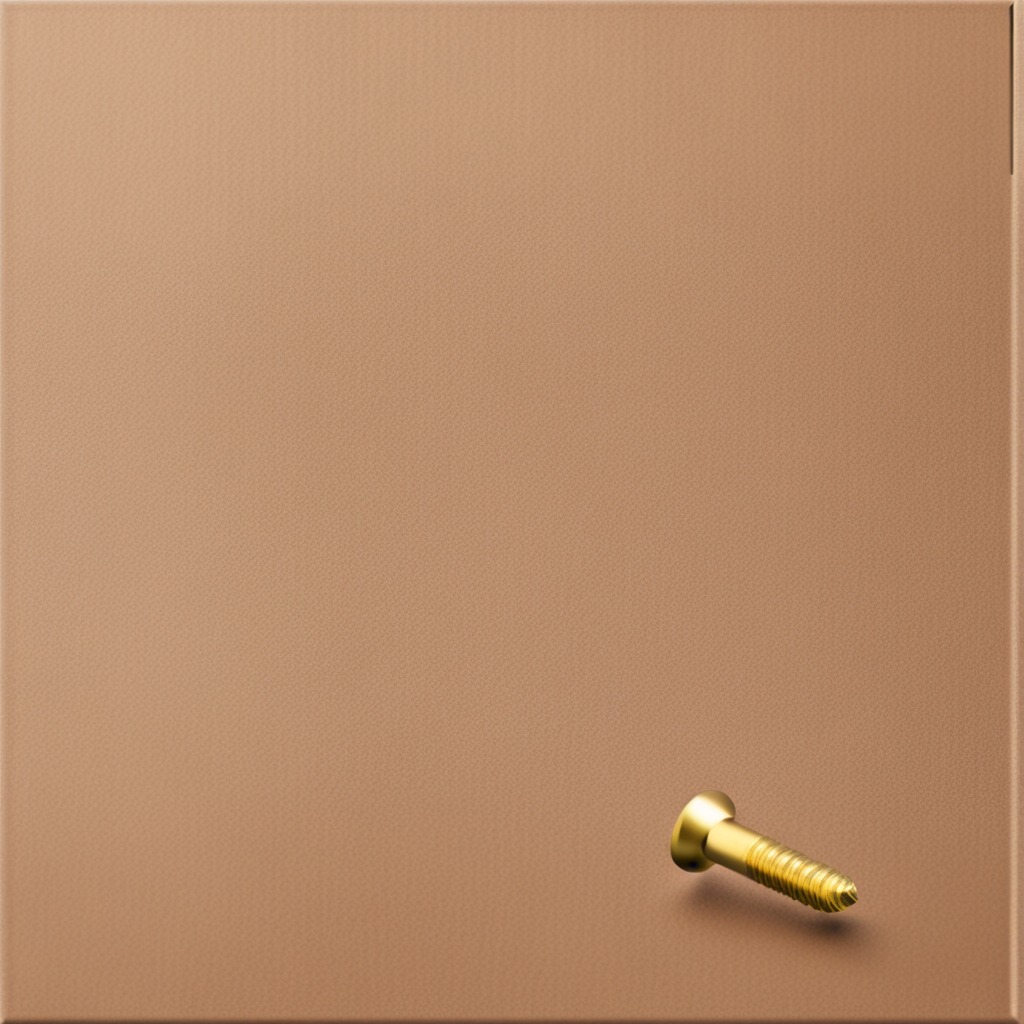
A metal screw is lying on the clean dry cardboard box surface in an outdoor workshop during daytime bright natural light soft shadows slightly creased but